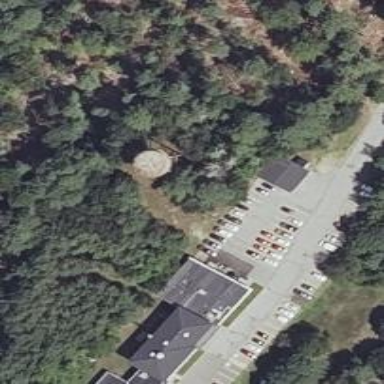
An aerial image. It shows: Service building.